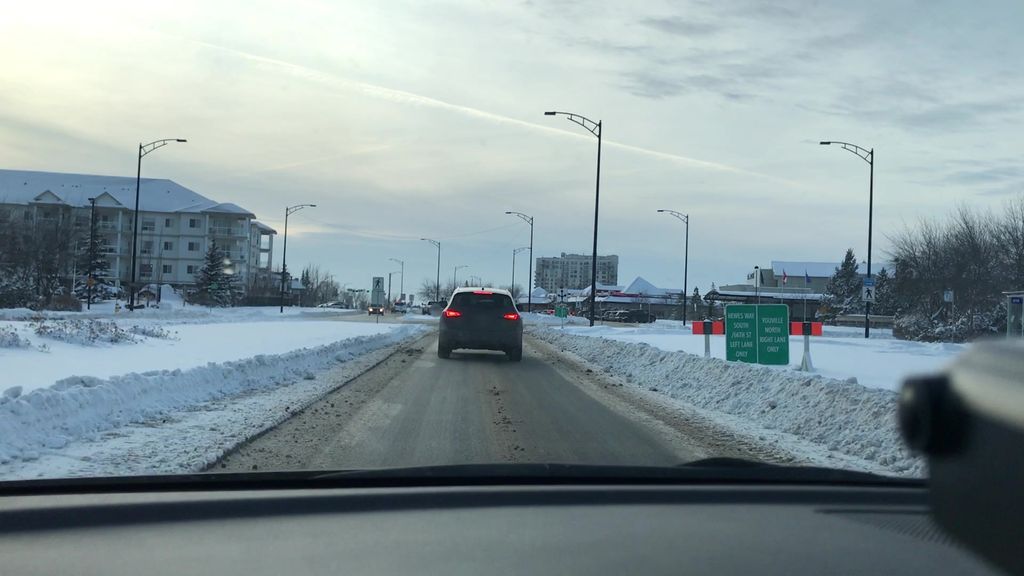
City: edmonton